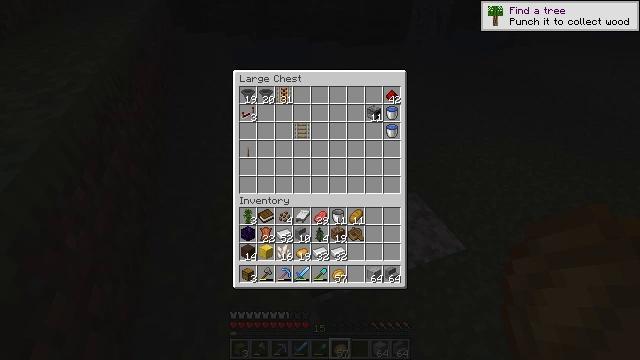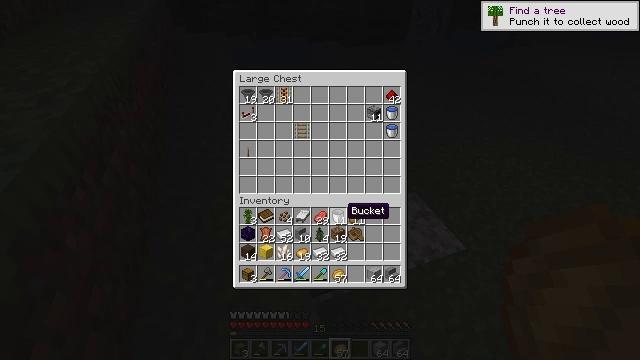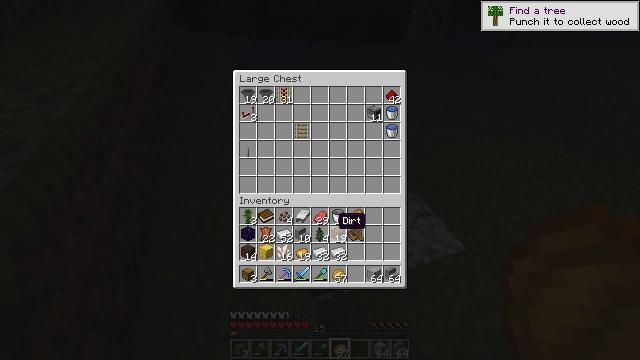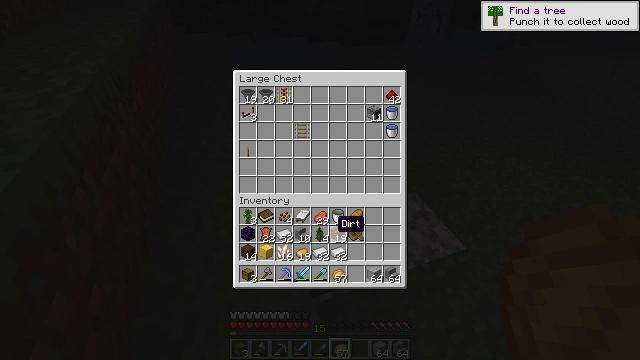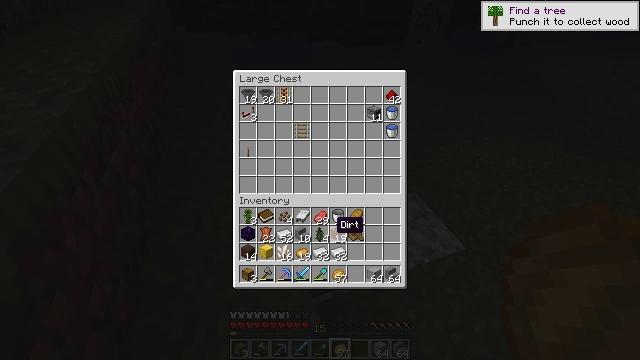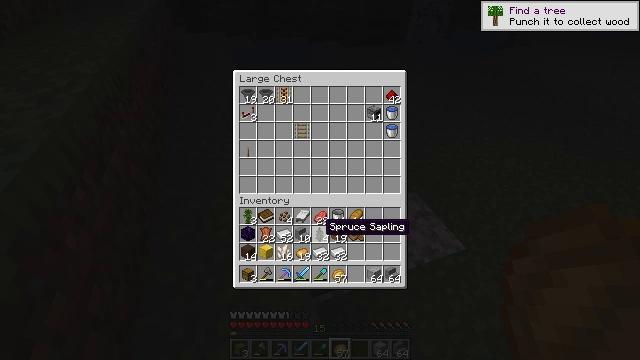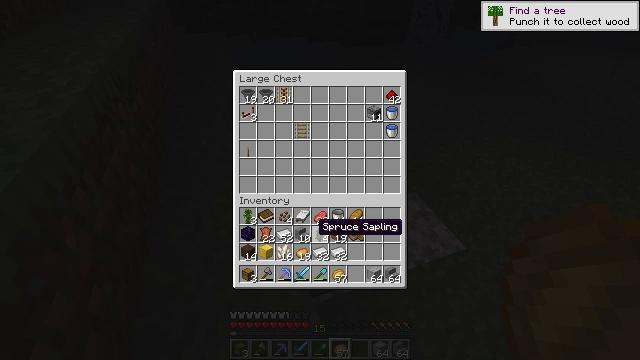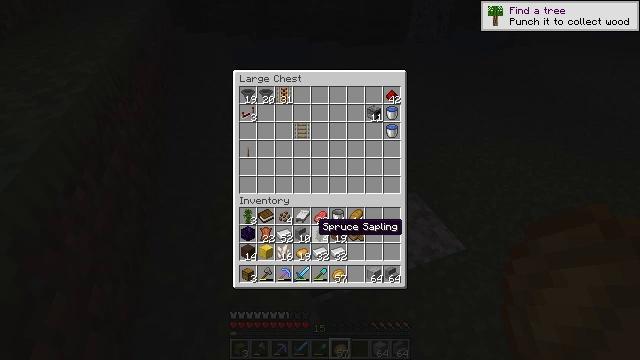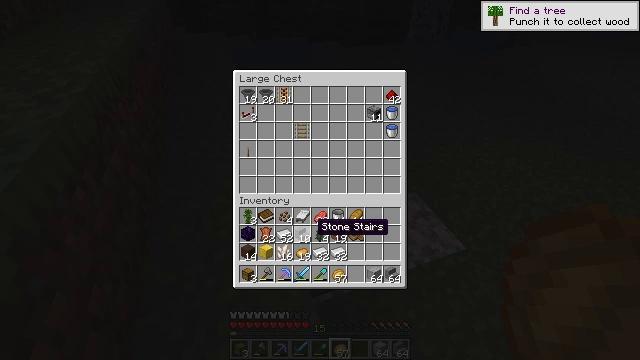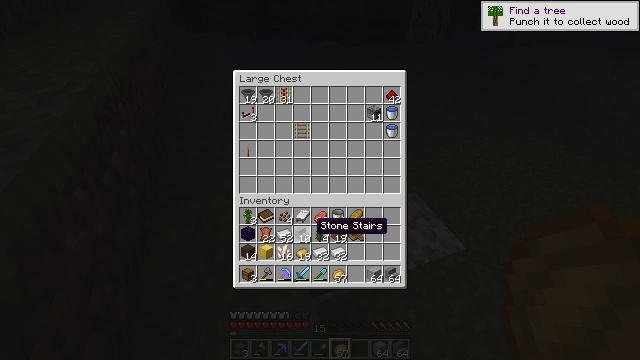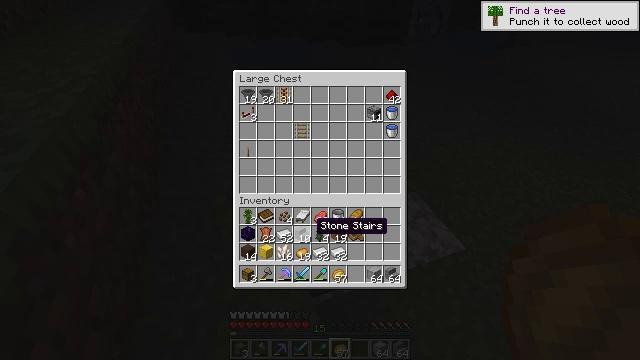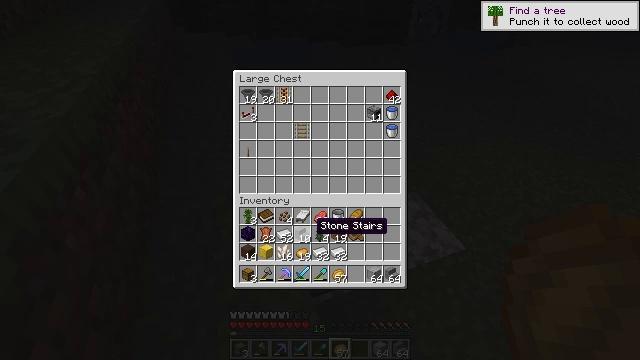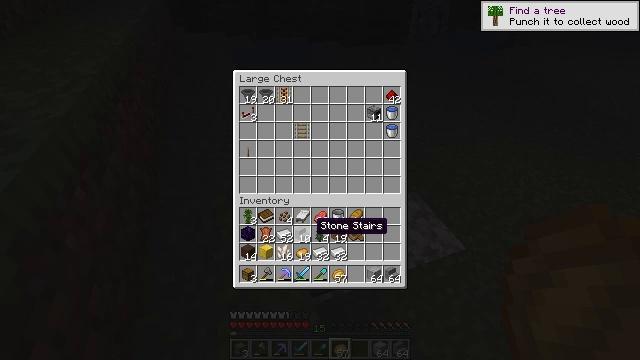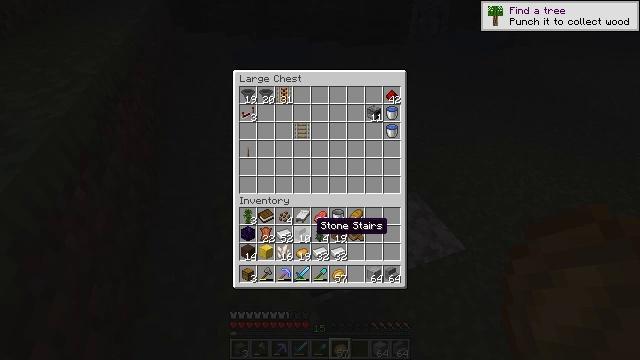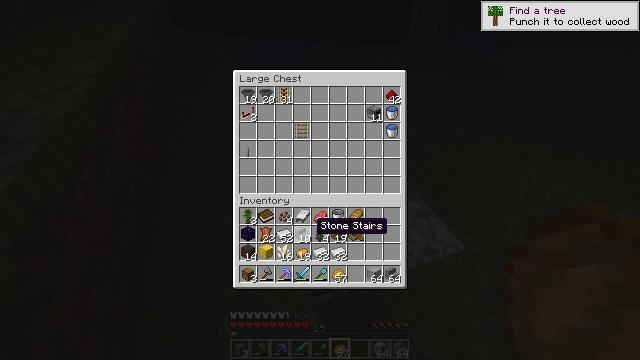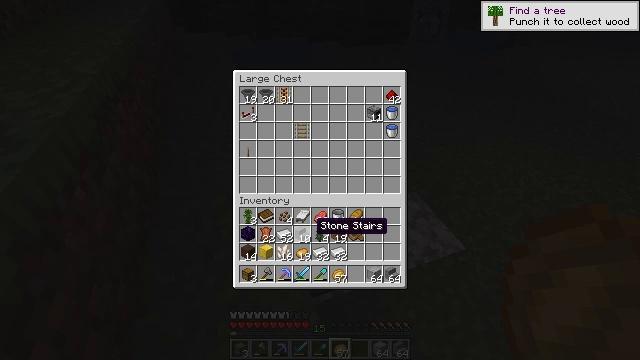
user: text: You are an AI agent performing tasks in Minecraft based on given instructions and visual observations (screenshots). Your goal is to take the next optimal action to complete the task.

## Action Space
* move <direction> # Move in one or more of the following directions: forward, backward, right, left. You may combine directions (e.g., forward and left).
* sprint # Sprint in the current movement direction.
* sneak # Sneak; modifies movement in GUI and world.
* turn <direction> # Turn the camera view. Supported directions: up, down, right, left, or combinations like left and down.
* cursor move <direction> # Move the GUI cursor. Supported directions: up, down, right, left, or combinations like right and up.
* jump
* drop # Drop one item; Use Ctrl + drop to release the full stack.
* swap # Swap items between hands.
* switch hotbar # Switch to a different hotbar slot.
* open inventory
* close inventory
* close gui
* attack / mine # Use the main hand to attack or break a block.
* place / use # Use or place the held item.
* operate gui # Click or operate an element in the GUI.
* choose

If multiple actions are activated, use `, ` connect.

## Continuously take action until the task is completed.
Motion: motion action
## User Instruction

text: Remove a baked potato from the inventory.
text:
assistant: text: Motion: turn left and down
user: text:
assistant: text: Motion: turn left and down
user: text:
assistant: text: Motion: no_op
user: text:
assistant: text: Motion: no_op
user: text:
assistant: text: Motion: turn left
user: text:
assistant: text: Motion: turn left
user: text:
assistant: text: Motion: no_op
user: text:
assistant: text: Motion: no_op
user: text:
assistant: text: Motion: no_op
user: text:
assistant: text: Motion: no_op
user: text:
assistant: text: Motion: no_op
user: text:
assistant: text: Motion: no_op
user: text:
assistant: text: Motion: no_op
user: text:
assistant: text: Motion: no_op
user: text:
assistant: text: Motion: no_op
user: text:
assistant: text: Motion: no_op
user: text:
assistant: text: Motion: no_op
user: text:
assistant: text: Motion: no_op
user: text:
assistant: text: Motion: no_op
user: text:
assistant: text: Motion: no_op
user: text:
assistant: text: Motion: no_op
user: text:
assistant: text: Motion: no_op
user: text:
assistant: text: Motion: no_op
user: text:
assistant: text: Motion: no_op
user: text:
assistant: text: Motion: no_op
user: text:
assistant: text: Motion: no_op
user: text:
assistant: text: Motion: no_op
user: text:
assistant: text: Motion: no_op
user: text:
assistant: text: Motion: no_op
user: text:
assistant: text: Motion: no_op